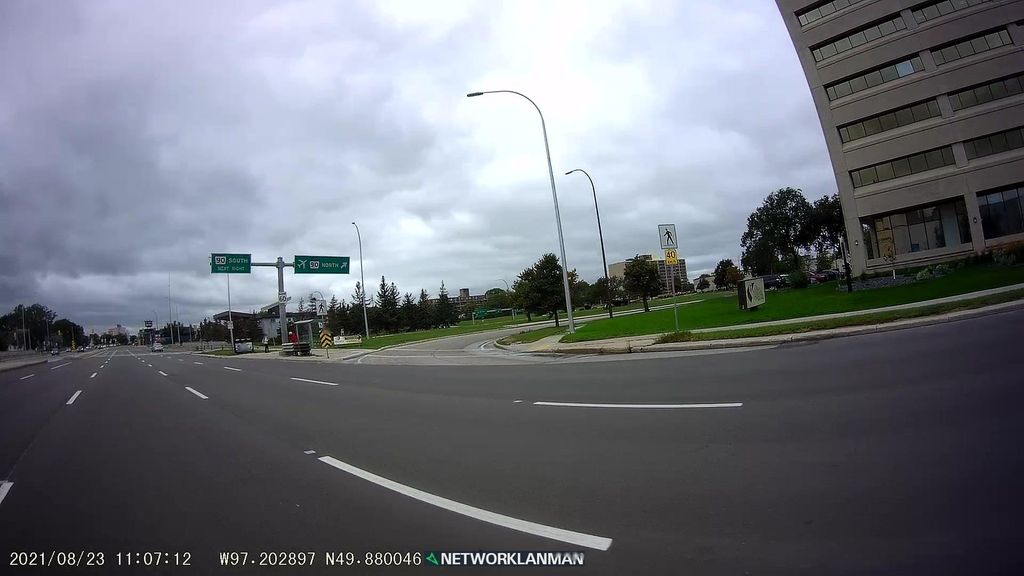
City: winnipeg